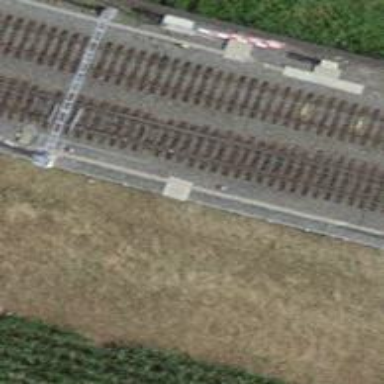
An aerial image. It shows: Railway switch.